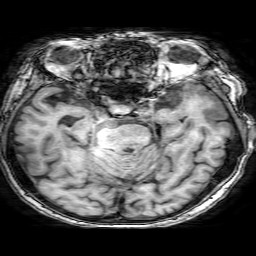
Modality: T1w
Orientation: coronal
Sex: male
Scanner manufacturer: philips
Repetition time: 0.008302 s
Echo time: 0.00387 s